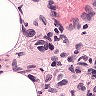
Metastatic tissue present: yes